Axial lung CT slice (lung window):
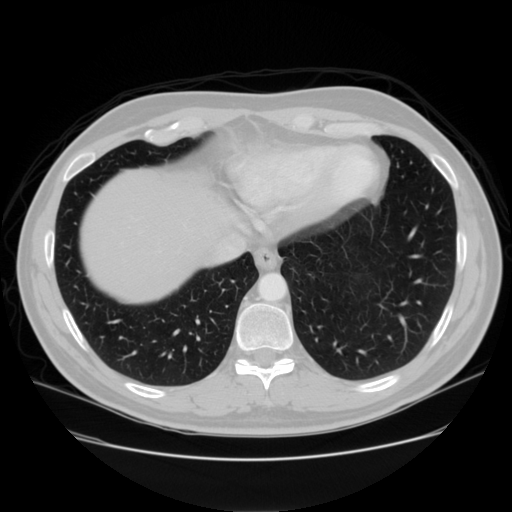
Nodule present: no